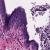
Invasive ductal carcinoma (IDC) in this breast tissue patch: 0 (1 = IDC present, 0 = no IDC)